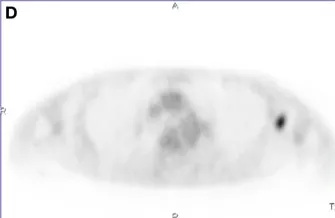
(B-D) Total body CT-PET showing a hypermetabolic left axillary lymph node. We did not use copyrighted material from other sources (including the web).
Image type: radiology (pet)